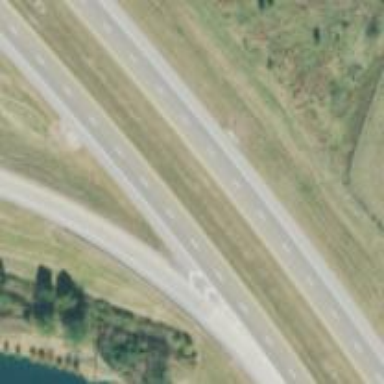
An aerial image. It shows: Dual carriageway expressway with asphalt surface. It is classified as trunk highway.